Question: Solved. Look my comment
I have a VisualHost control with overriden
'VisualChildrenCount' and 'GetVisualChild(int index)'.
Also it has a collection of Visuals
'public List<Visual> Children { get; set; }'
When i reorder items in the collection, their z-index for HitTest changes, but it displays still in wrong order.
Should display order change or not ? If not then how can i change the display order of elements ?
On the image you can see that Rectangle is drawn nearly first, but oval and arc appear behind it.

Thanks.
P.S. Of Course, after reordering i call InvalidateVisual()
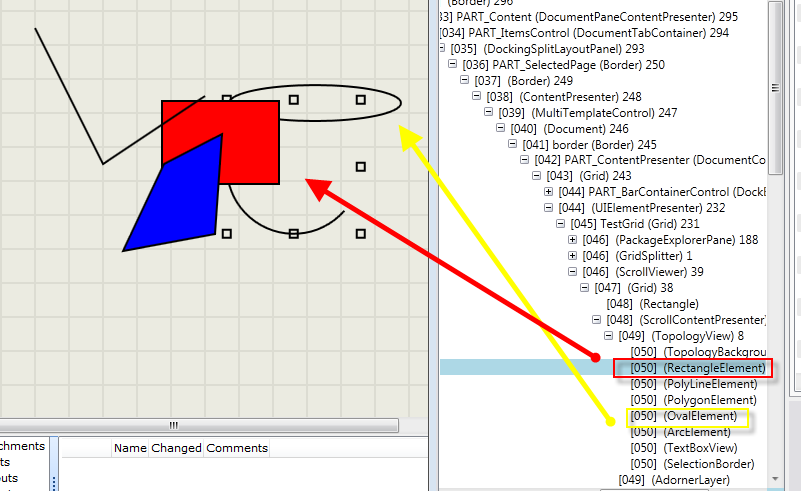
Answer: Looks like the problem was in 'List<Visual>'. After converting to 'VisualCollection' and removing 'AddVisualChild()' and 'AddLogicalChild()' calls problem was solved.